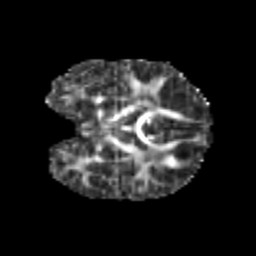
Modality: FA
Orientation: coronal
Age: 6
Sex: female
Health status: healthy